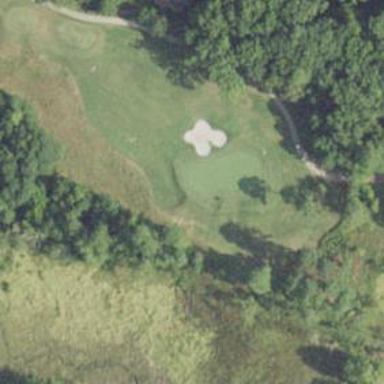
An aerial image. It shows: Golf hole.